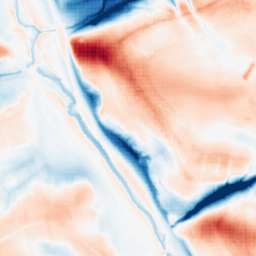
Category: classical
Decomposition family: gaussian_anisotropic
Decomposition parameters: sigma_x: 5
sigma_y: 20
Upsampling method: sinc_blackman
Upsampling parameters: scale: 2
kernel_size: 4
Upsampling scale: 2